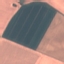
Land use / land cover: AnnualCrop